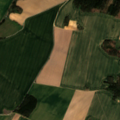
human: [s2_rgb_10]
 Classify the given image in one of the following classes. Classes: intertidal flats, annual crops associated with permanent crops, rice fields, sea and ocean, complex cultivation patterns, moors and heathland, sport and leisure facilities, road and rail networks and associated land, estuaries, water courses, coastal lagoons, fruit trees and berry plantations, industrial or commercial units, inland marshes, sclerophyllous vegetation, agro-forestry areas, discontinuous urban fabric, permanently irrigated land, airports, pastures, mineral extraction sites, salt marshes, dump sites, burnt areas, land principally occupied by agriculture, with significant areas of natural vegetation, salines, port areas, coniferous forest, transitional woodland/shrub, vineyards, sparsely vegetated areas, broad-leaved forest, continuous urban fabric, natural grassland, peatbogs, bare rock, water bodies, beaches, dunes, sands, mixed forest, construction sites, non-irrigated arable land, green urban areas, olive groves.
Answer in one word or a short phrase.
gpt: non-irrigated arable land, land principally occupied by agriculture, with significant areas of natural vegetation, coniferous forest, mixed forest